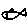
Label: fish